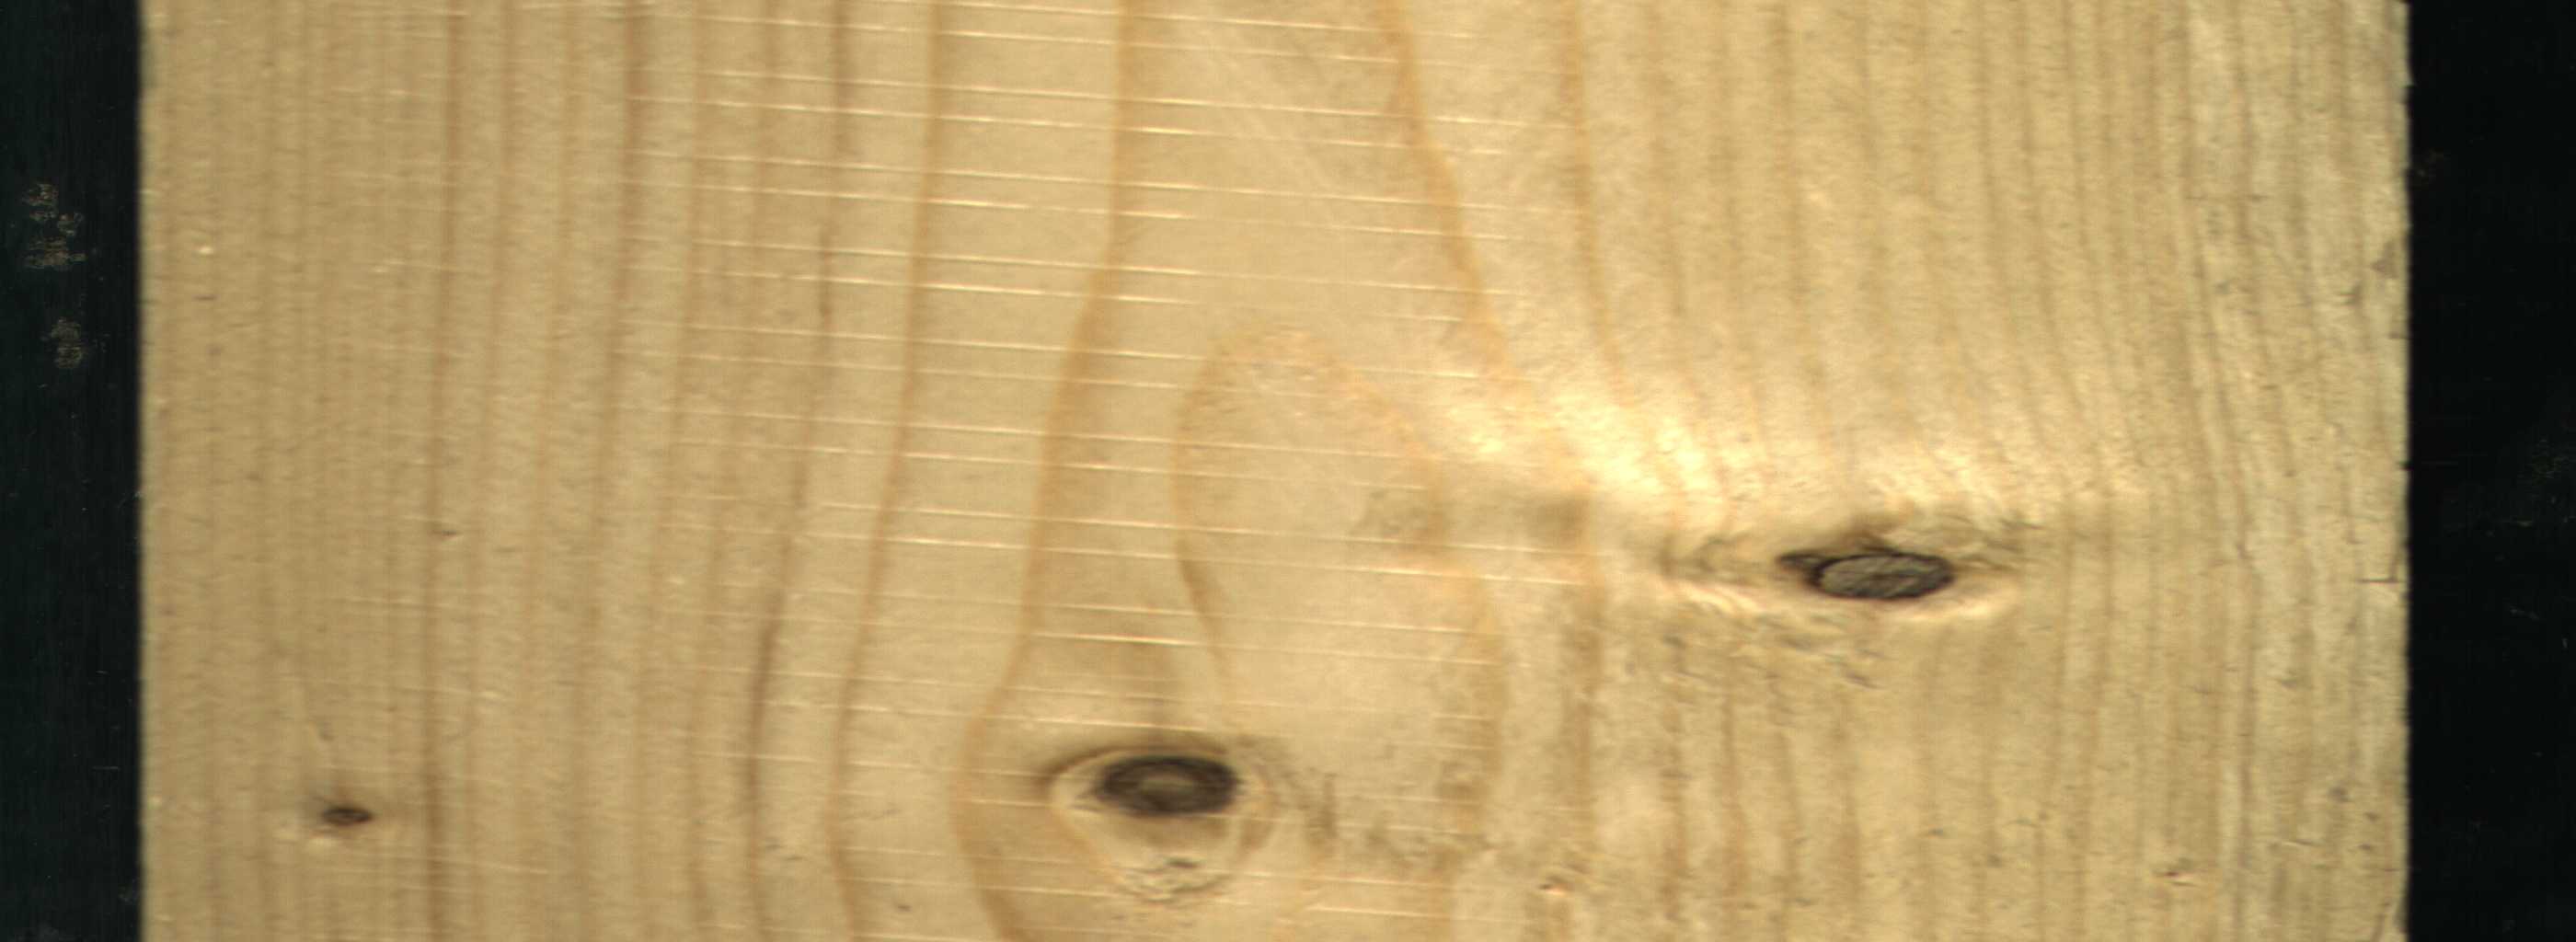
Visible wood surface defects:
Dead_Knot
Dead_Knot
Live_Knot